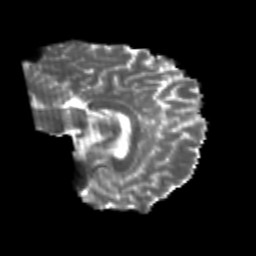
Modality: T2w
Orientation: sagittal
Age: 21
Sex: male
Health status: healthy
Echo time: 0.074 s